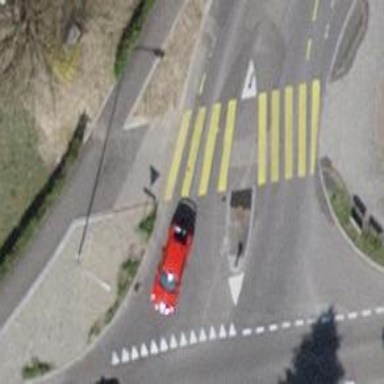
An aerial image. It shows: Marked uncontrolled crossing with island on the road.